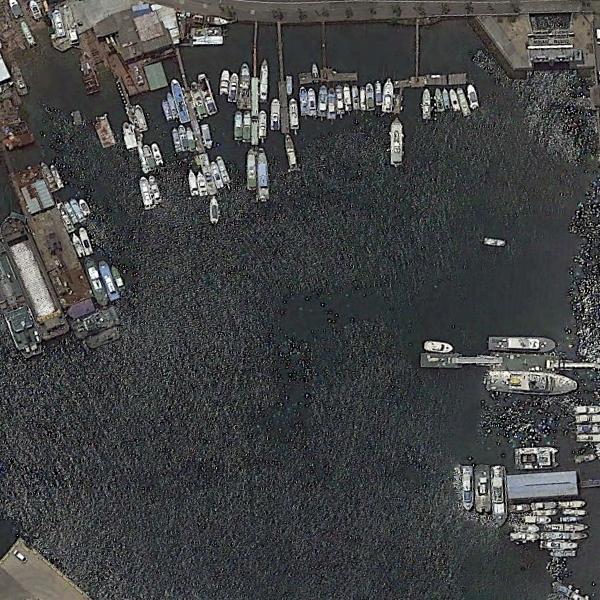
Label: Port